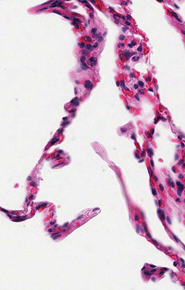
Tumor epithelial tissue: no
Tumor-associated stroma tissue: no
Normal tissue: yes